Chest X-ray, PA view. Patient: 44 years old, sex F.
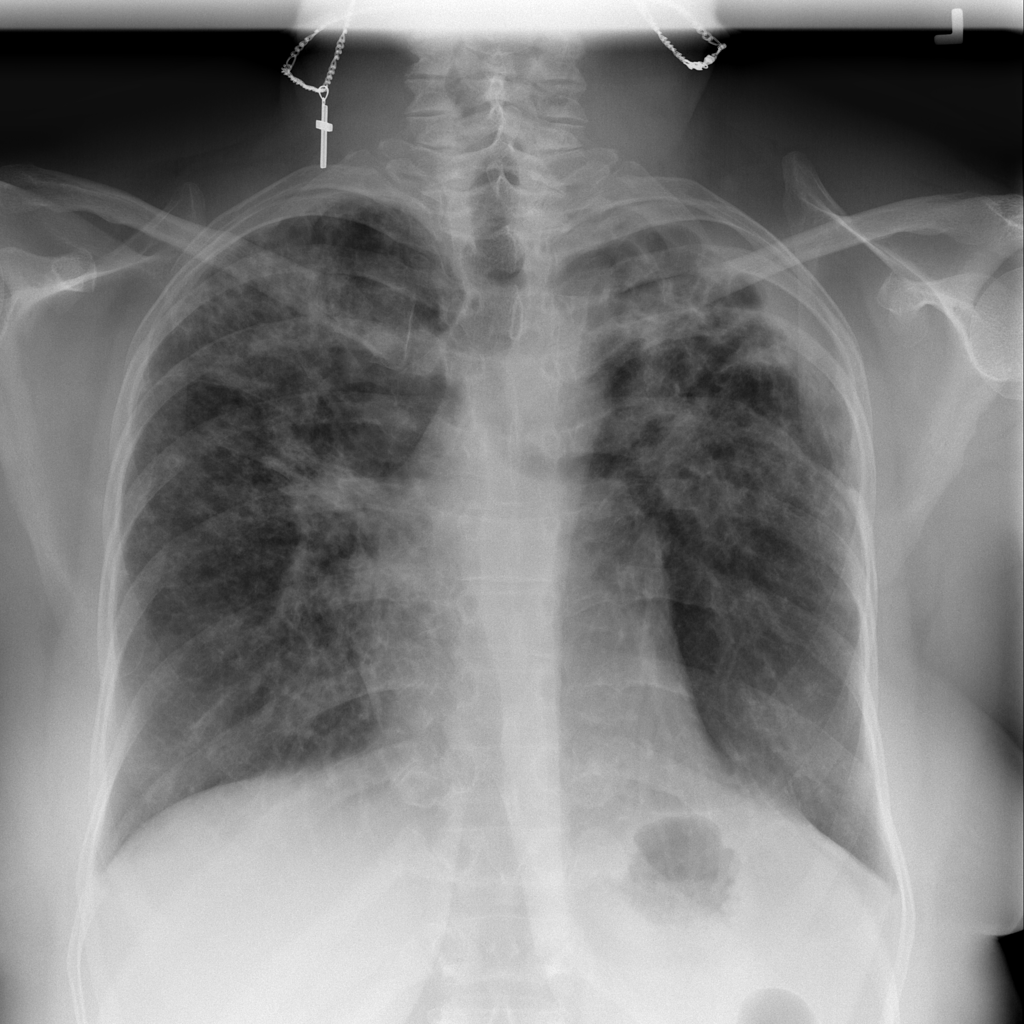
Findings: Fibrosis, Infiltration